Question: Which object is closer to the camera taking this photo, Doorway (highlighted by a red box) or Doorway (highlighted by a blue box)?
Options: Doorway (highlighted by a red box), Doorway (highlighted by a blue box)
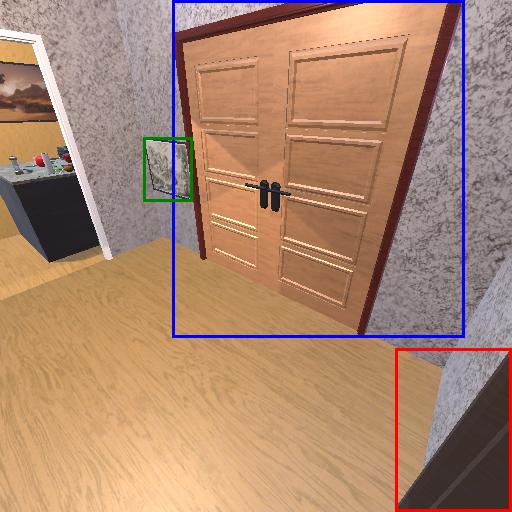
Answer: Doorway (highlighted by a red box)